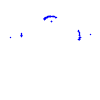
Particle: pion